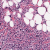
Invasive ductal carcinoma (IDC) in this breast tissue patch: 1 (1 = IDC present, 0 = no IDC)